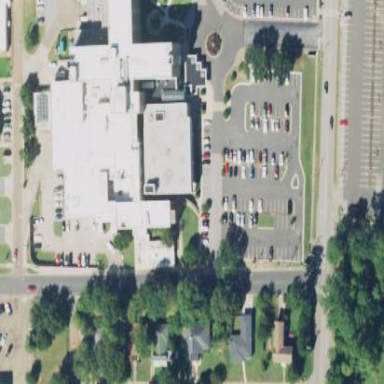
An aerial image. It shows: Hospital building.